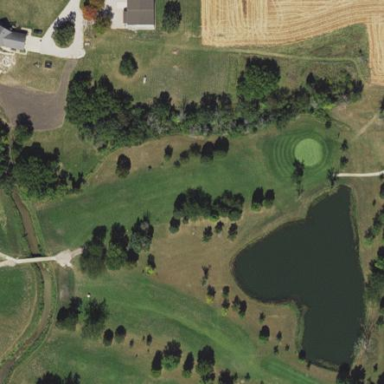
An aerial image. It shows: Scenic golf fairway.